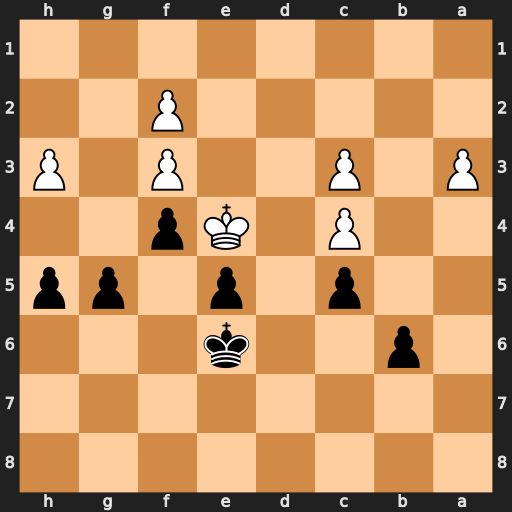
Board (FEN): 8/8/1p2k3/2p1p1pp/2P1Kp2/P1P2P1P/5P2/8
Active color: b
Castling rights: -
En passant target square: -
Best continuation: Kf6 Kd5 Kf5